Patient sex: M
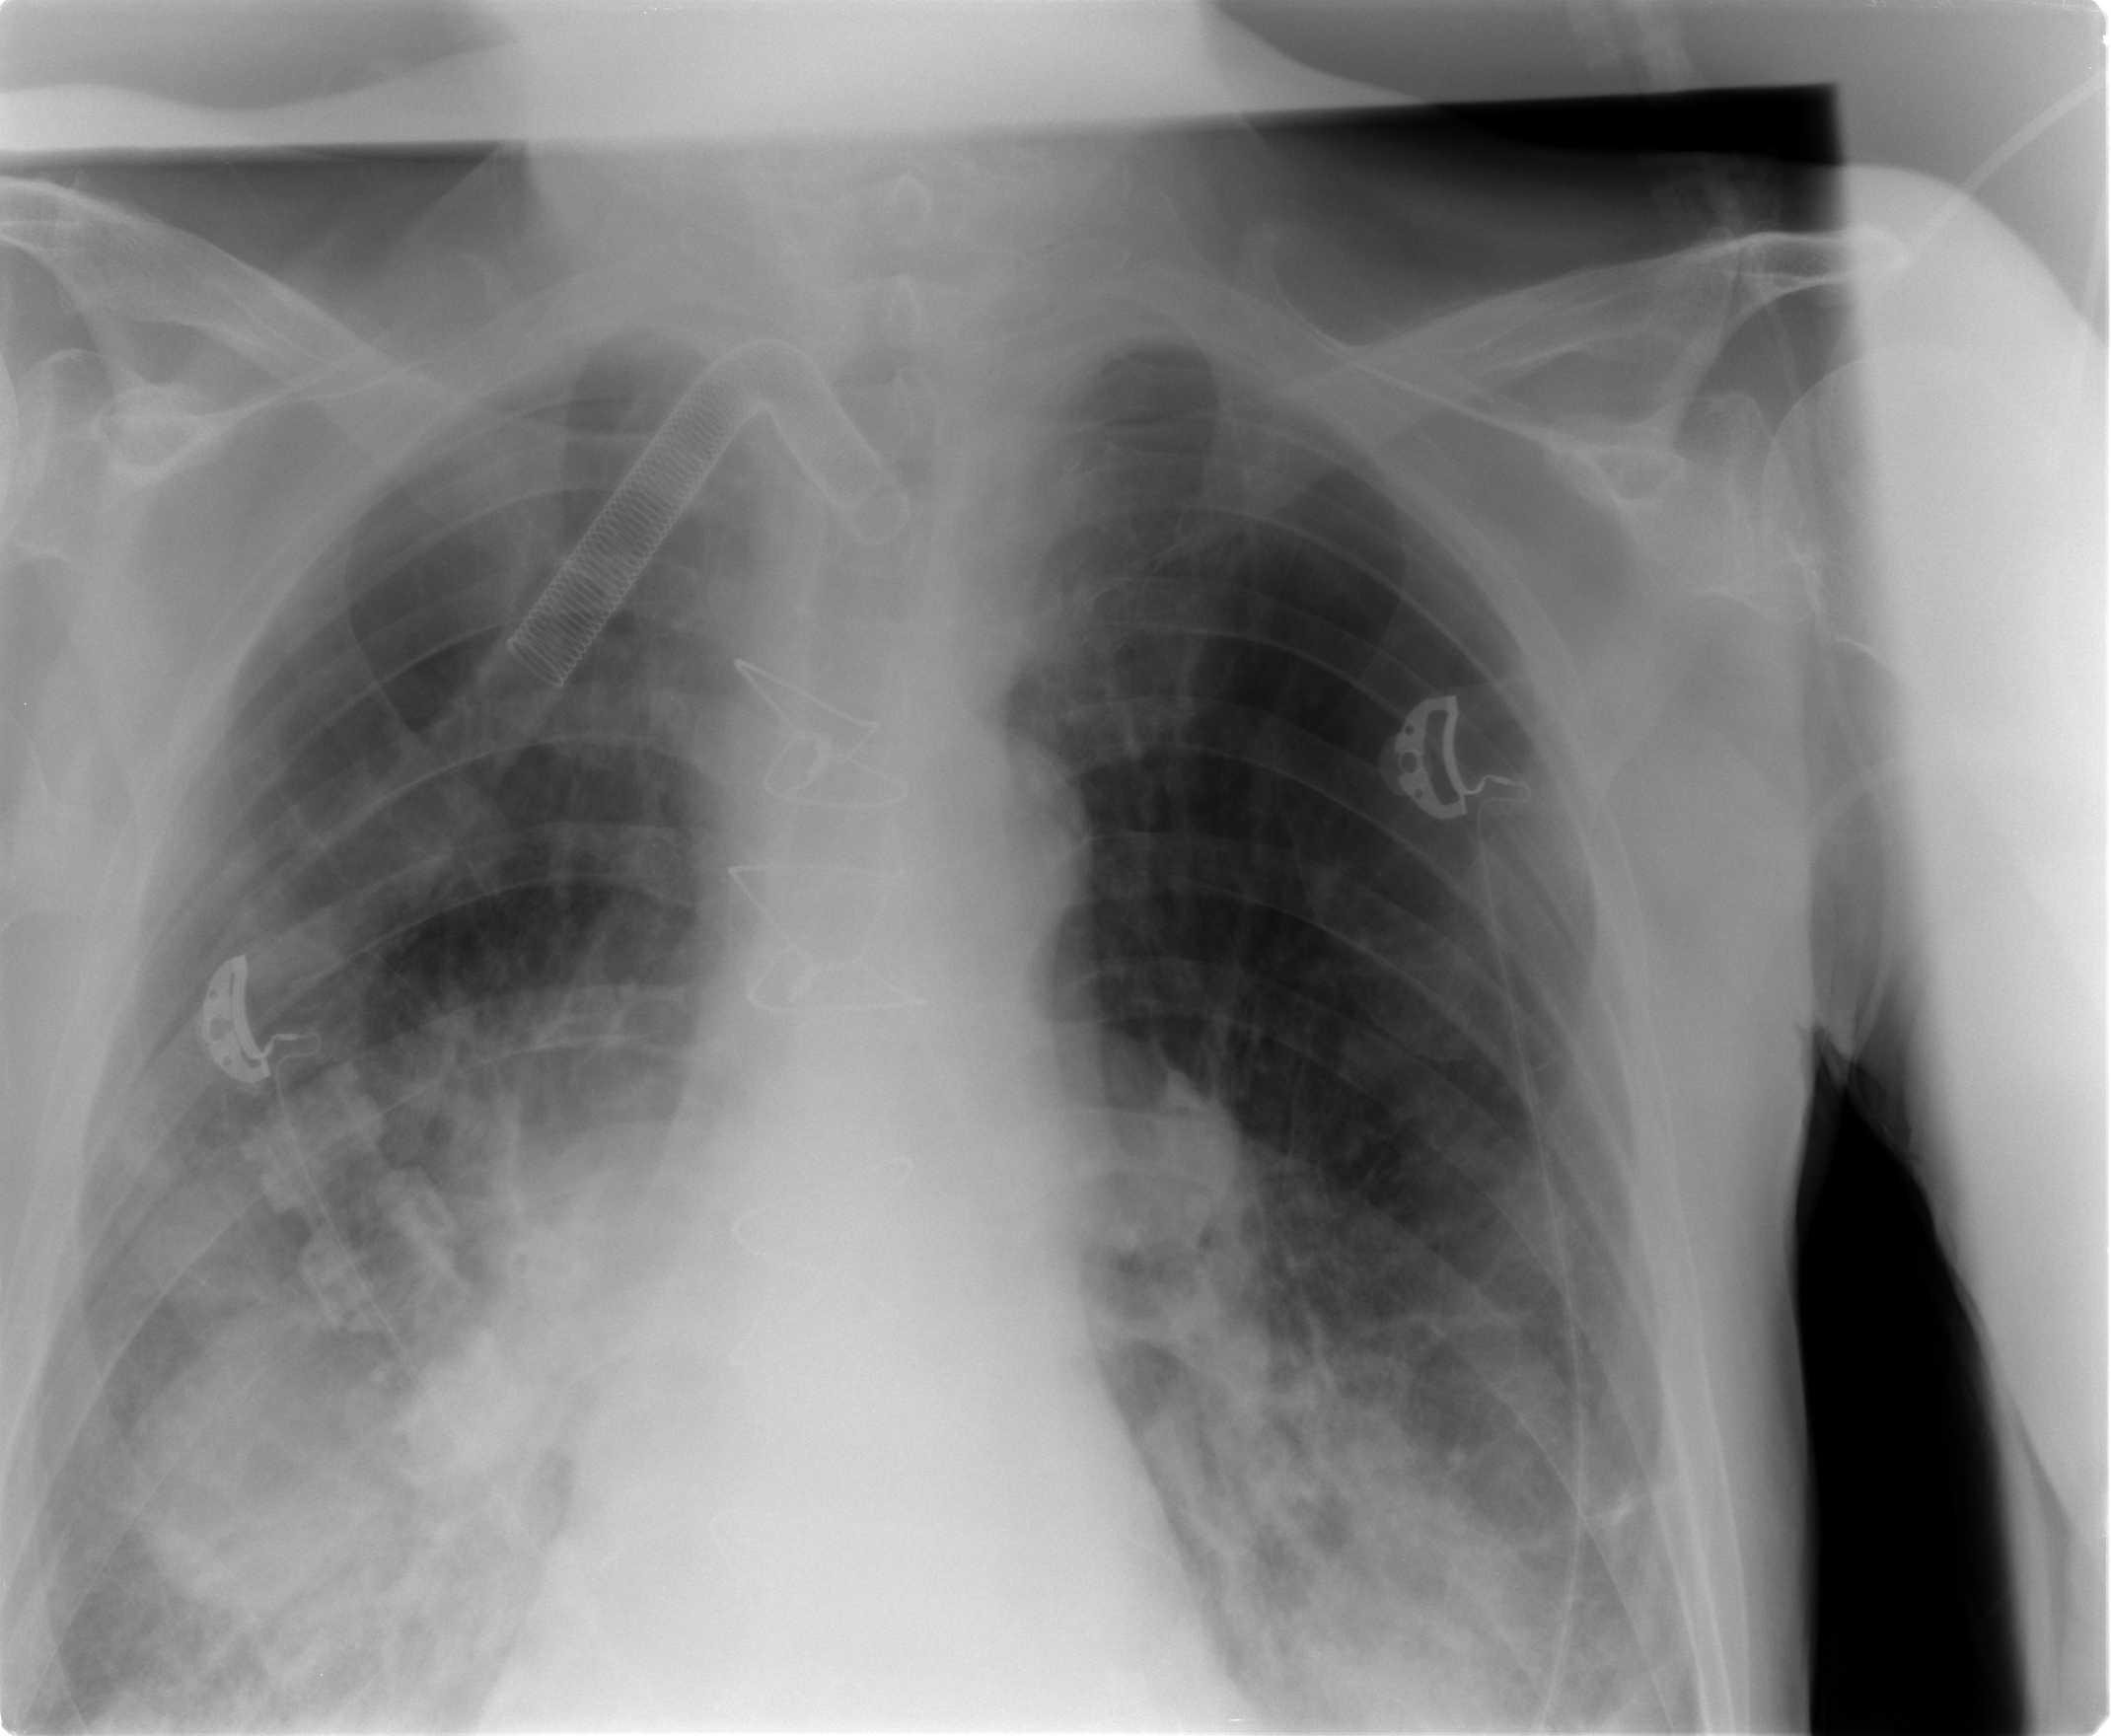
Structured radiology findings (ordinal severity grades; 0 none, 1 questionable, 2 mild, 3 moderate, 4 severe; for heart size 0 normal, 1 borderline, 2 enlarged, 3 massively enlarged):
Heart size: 1
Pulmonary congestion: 0
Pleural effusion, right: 0
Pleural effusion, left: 0
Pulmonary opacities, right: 3
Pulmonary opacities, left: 3
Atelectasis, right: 2
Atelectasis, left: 2